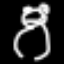
Label: frog